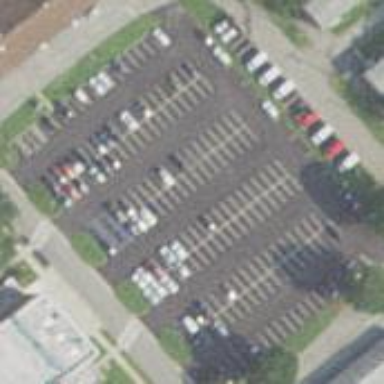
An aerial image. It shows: Parking area with surface.